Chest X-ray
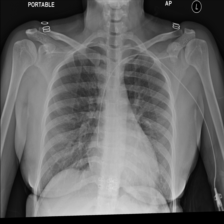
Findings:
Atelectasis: negative
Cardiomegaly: negative
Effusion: negative
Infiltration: negative
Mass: negative
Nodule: negative
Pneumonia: negative
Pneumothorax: negative
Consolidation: negative
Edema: negative
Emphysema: negative
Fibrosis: negative
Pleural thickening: negative
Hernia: negative